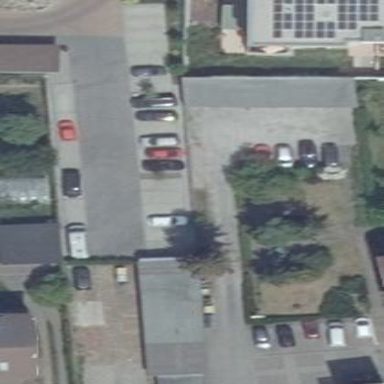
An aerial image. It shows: Parking area with grass paver surface.